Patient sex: M
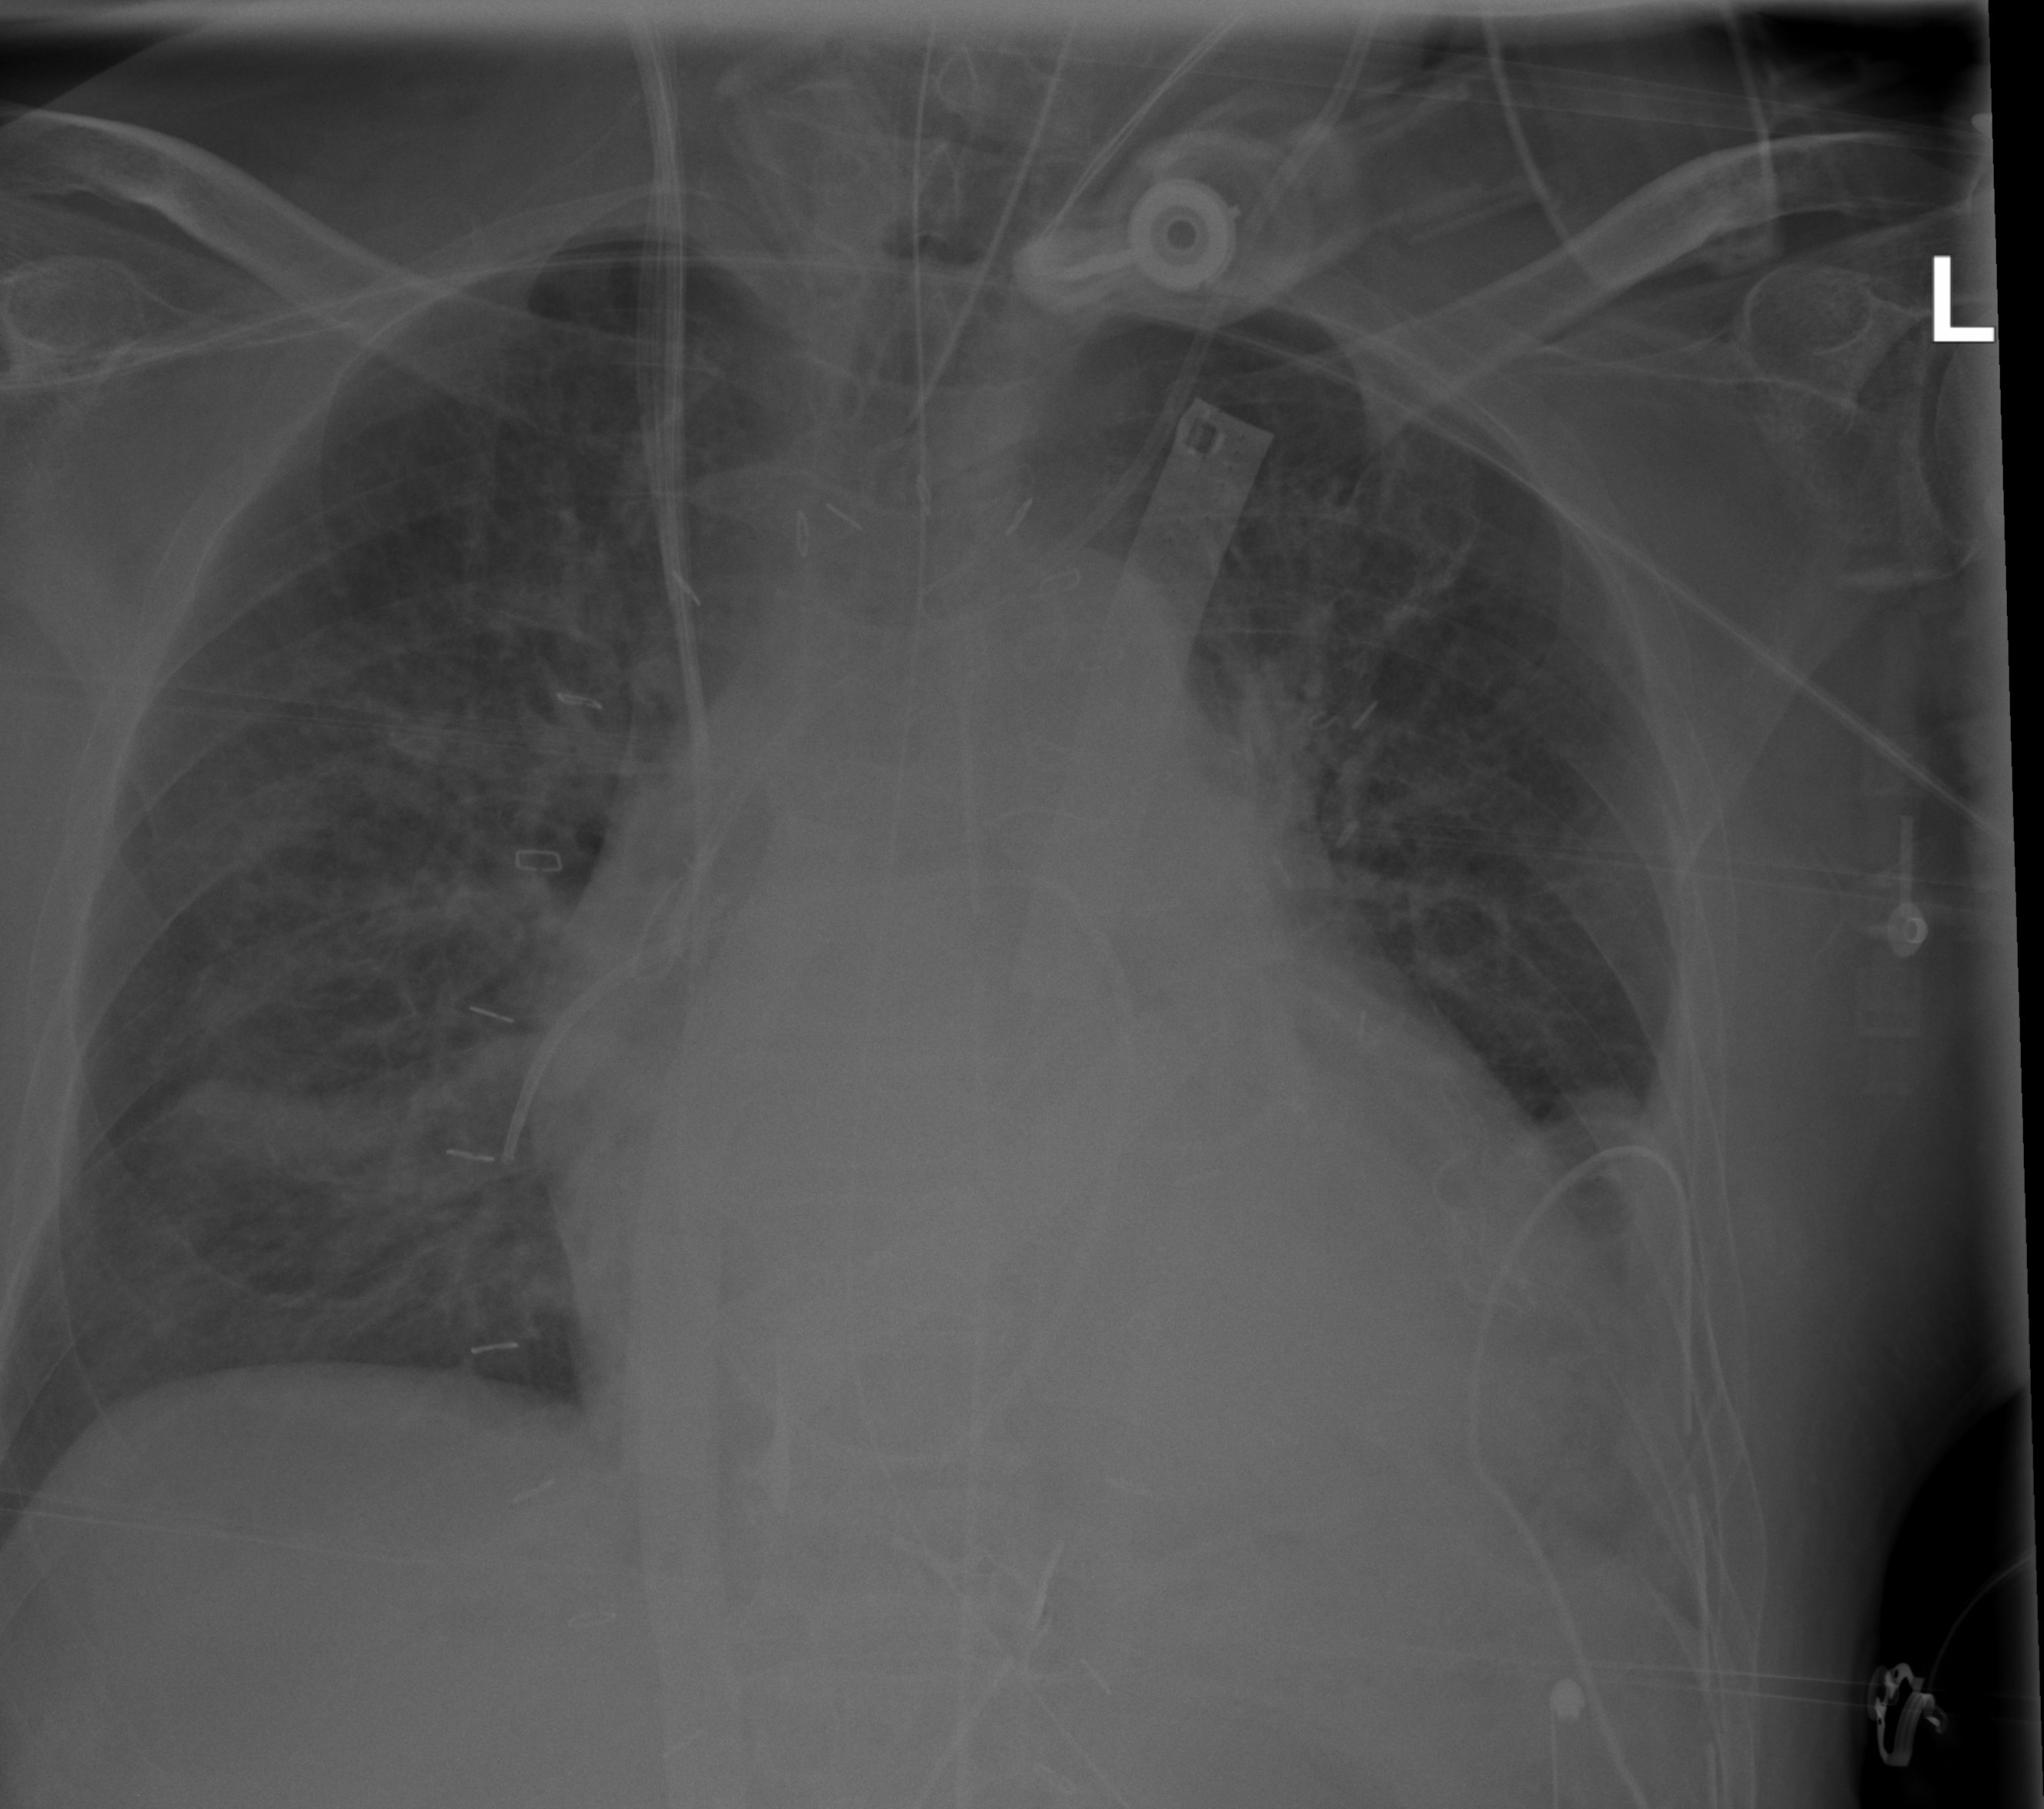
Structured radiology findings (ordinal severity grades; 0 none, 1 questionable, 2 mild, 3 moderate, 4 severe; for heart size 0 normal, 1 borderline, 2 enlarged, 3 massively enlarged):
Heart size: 2
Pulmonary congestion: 2
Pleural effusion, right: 0
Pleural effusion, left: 2
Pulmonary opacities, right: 2
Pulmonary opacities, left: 1
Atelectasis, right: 2
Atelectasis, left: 2